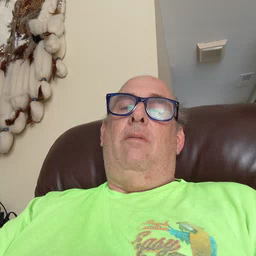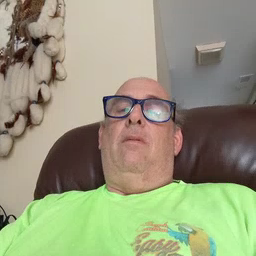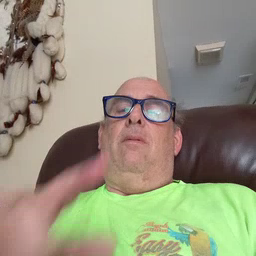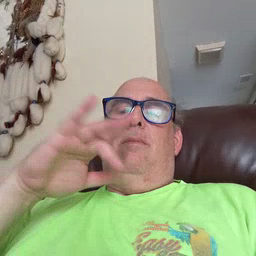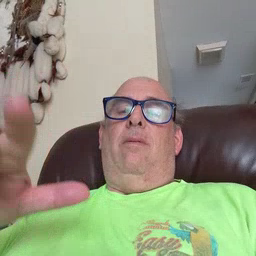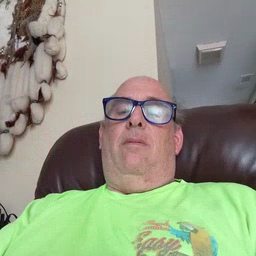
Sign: empty